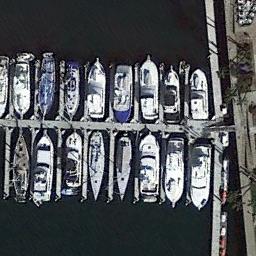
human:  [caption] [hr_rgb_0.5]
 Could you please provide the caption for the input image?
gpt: The harbor has some neatly docked boats and the color of the waters is dark green .

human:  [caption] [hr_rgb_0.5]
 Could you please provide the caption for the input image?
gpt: Many yachts moored neatly on the sea side of the harbor .

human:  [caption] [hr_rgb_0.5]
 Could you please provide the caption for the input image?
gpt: There are many ships in the harbor .

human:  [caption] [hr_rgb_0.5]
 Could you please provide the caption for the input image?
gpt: The left side of the harbor was full of boats .

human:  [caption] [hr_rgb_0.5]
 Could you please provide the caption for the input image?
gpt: There are some yachts docked neatly at the harbor .